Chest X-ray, AP view. Patient: 51 years old, sex M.
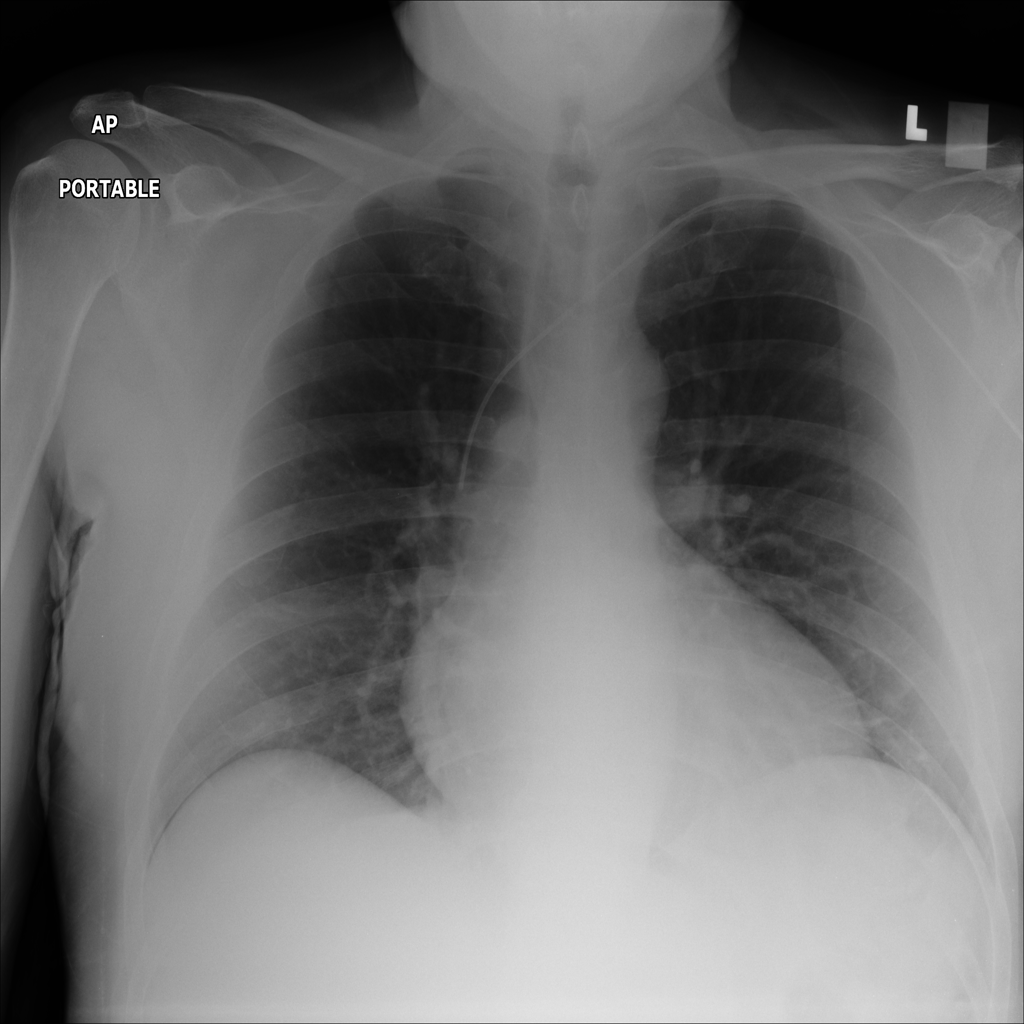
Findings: No Finding